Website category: sports
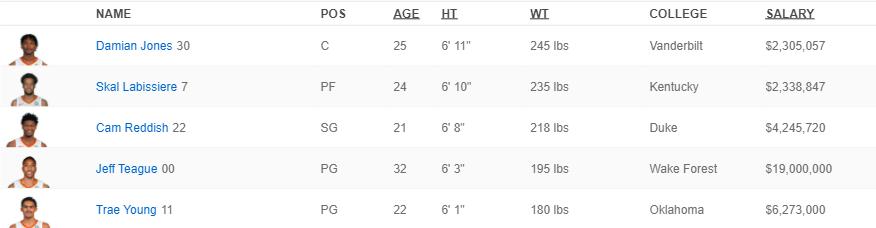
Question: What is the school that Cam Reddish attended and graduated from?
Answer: Duke

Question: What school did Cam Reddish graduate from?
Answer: Duke

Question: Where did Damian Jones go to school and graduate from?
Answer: Vanderbilt

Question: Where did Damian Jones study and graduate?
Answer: Vanderbilt

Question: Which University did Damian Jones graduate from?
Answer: Vanderbilt

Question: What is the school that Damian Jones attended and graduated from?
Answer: Vanderbilt

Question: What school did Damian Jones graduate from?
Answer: Vanderbilt

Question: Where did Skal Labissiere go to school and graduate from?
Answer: Kentucky

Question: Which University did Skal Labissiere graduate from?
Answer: Kentucky

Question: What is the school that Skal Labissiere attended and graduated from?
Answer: Kentucky

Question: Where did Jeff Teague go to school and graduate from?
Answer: Wake Forest

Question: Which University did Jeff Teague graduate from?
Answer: Wake Forest

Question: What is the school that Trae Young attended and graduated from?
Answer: Oklahoma

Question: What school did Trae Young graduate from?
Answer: Oklahoma

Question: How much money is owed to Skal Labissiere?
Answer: $2,338,847

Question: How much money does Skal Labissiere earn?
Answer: $2,338,847

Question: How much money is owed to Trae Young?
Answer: $6,273,000

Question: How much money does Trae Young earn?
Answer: $6,273,000

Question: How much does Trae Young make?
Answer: $6,273,000

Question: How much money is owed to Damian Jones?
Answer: $2,305,057

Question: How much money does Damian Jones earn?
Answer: $2,305,057

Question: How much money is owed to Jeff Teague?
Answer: $19,000,000

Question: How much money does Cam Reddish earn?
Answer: $4,245,720

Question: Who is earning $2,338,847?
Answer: Skal Labissiere

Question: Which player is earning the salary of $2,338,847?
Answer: Skal Labissiere

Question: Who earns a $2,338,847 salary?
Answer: Skal Labissiere

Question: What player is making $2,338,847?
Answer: Skal Labissiere

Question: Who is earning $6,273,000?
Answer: Trae Young

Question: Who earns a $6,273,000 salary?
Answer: Trae Young

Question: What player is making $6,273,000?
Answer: Trae Young

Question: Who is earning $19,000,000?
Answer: Jeff Teague

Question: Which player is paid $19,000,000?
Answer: Jeff Teague

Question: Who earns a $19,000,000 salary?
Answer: Jeff Teague

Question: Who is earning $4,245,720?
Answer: Cam Reddish

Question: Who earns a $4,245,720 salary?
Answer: Cam Reddish

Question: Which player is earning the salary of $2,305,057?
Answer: Damian Jones

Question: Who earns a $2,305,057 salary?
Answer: Damian Jones

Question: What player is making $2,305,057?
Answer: Damian Jones

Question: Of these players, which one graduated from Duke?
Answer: Cam Reddish

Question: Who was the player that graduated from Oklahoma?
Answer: Trae Young

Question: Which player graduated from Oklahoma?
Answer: Trae Young

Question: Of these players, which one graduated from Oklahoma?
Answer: Trae Young

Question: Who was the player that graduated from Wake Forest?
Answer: Jeff Teague

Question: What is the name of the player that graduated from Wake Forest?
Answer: Jeff Teague

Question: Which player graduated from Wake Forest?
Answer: Jeff Teague

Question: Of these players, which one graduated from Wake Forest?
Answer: Jeff Teague

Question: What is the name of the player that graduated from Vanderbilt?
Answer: Damian Jones

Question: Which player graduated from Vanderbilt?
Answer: Damian Jones

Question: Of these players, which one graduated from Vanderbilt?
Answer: Damian Jones

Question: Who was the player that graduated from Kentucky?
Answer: Skal Labissiere

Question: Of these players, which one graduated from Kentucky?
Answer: Skal Labissiere